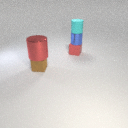
small blue metal cylinder above small red rubber cube